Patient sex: M
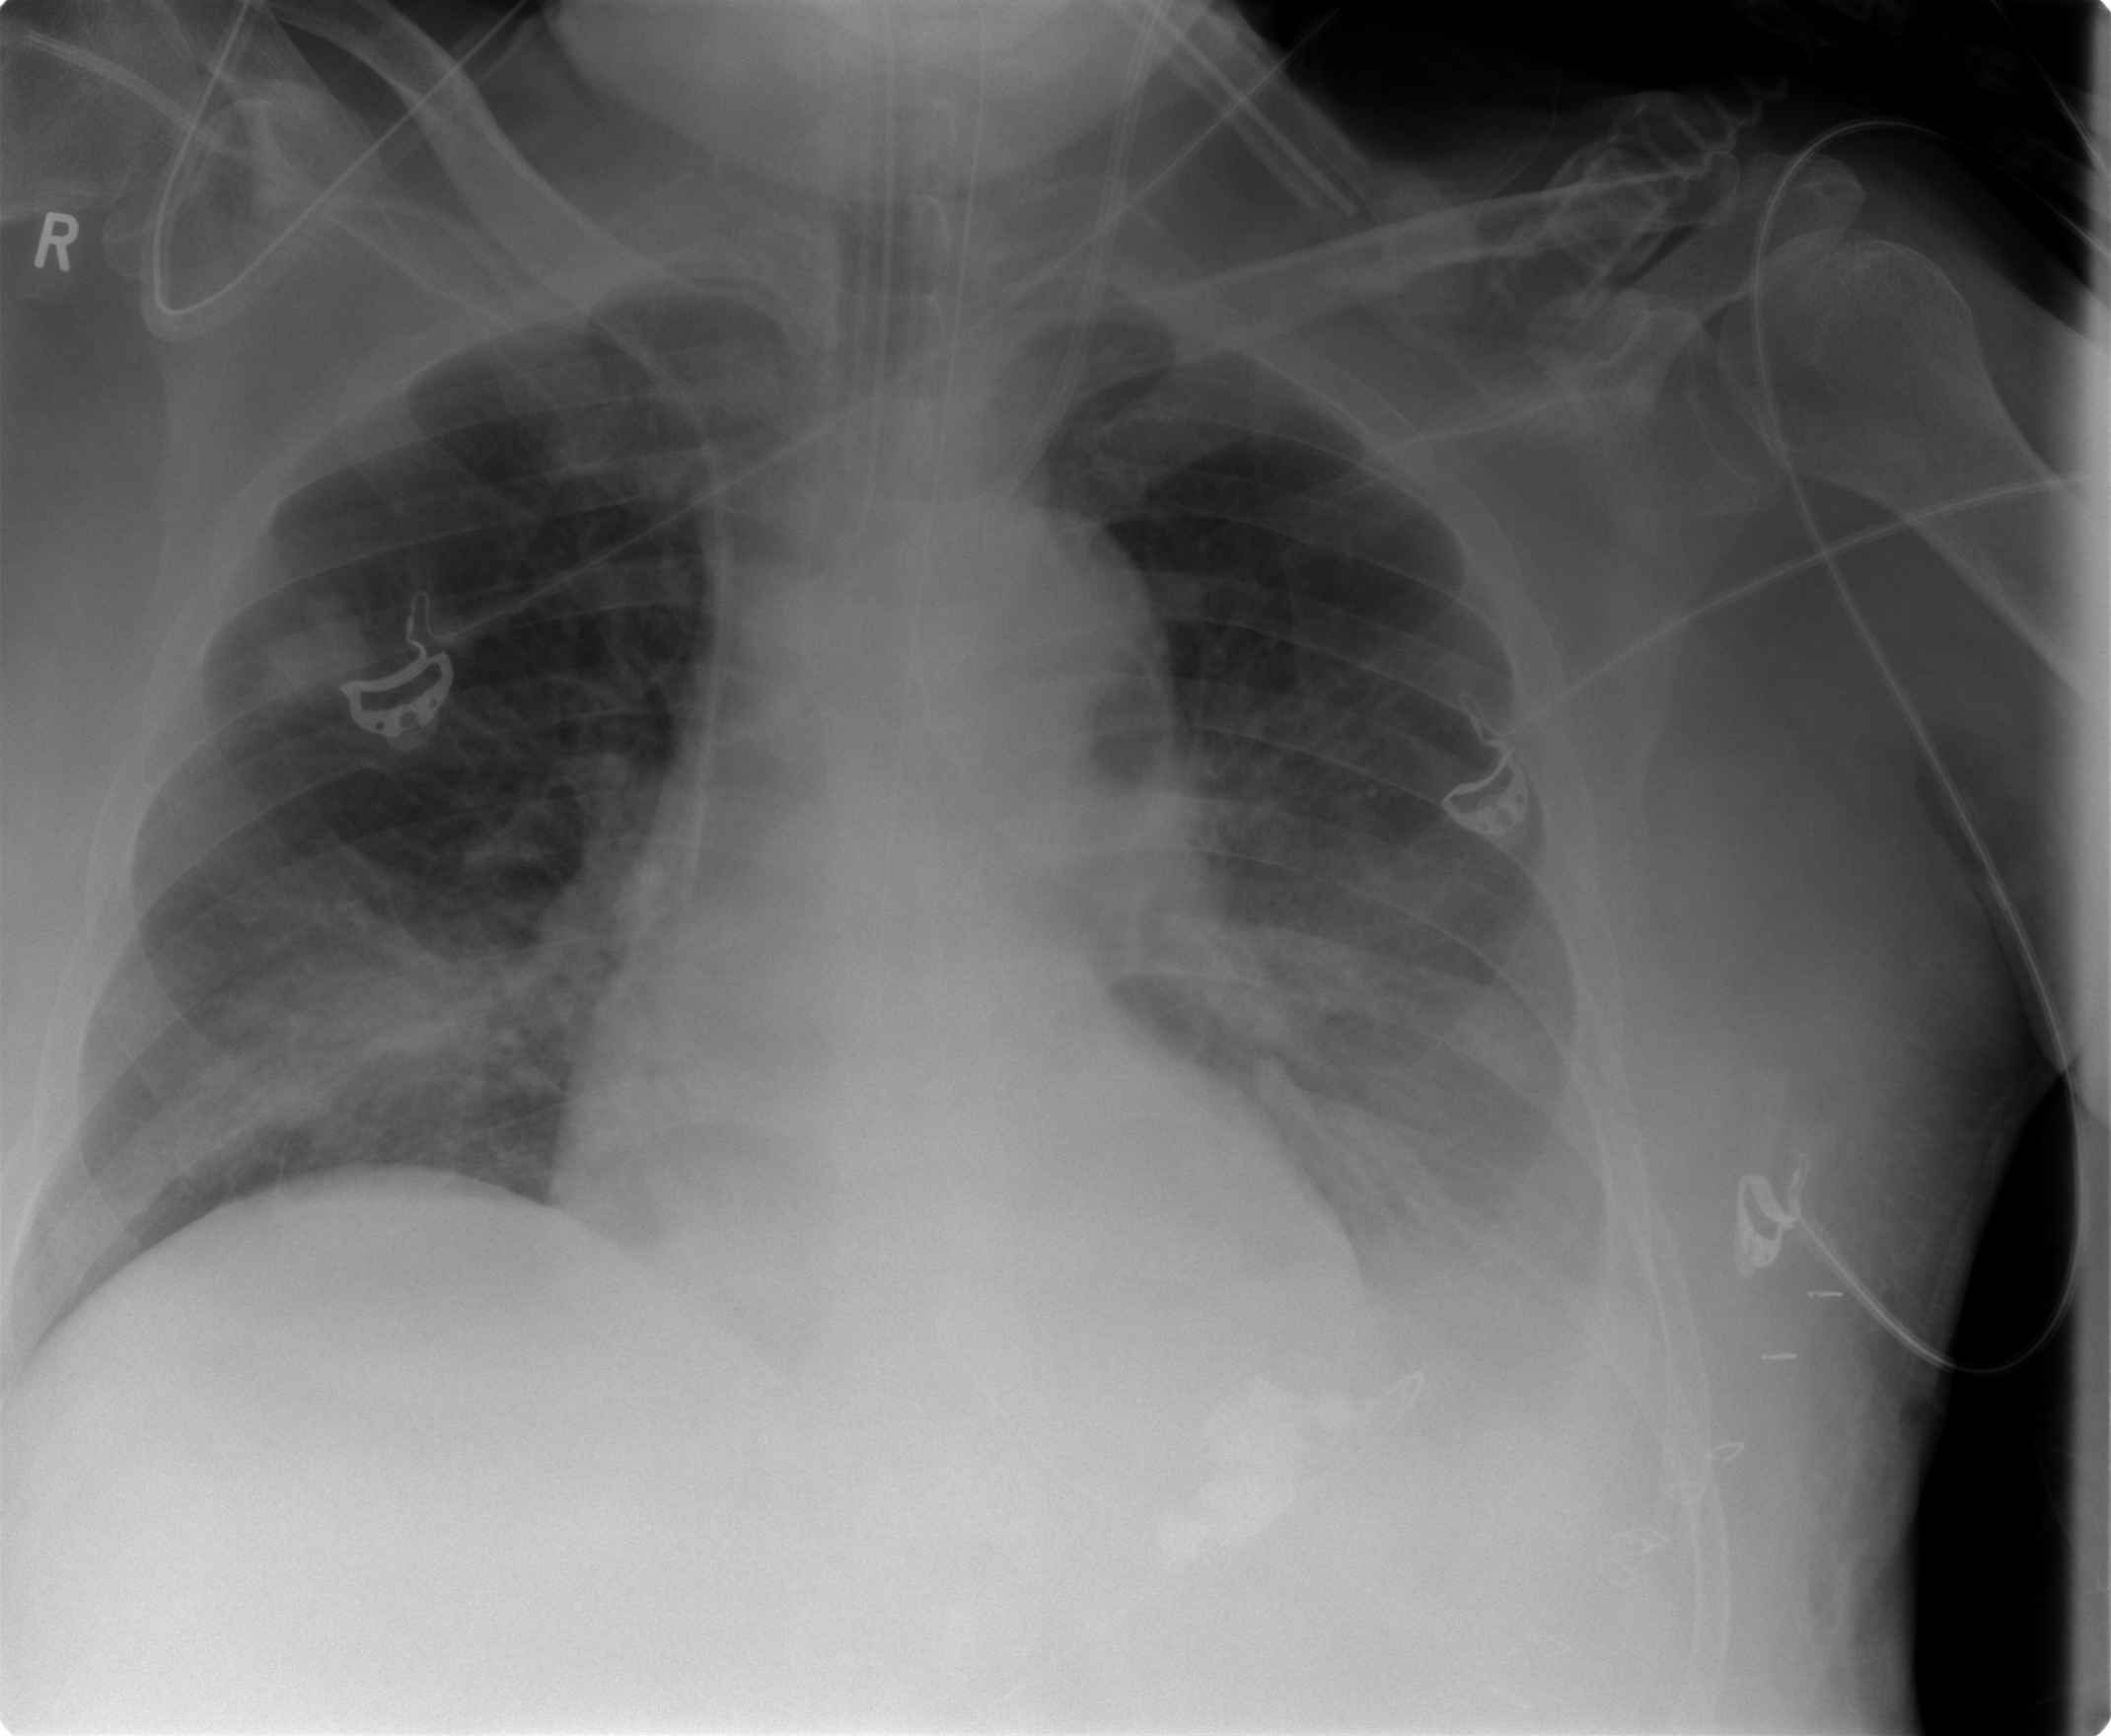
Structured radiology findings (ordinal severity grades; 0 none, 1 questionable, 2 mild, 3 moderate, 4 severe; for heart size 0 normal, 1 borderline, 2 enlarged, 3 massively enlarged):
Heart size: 0
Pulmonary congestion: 1
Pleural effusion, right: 0
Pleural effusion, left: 2
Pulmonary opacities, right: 2
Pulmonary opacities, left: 1
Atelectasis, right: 1
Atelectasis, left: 2